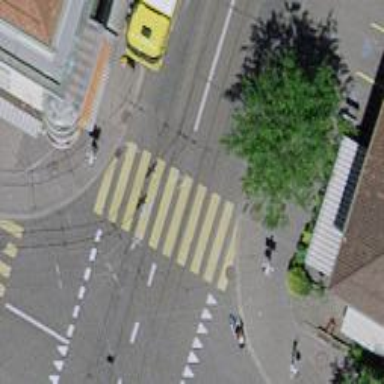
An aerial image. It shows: Tram crossing on the railway.